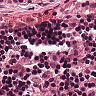
Metastatic tissue present: no